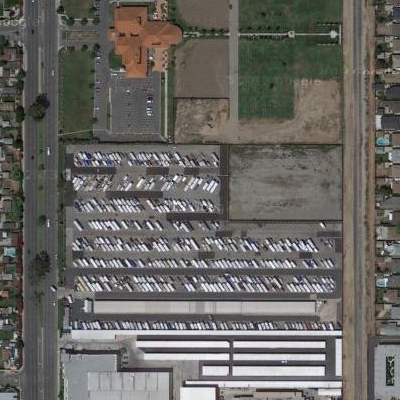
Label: gParking